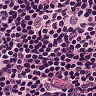
Metastatic tissue present: no